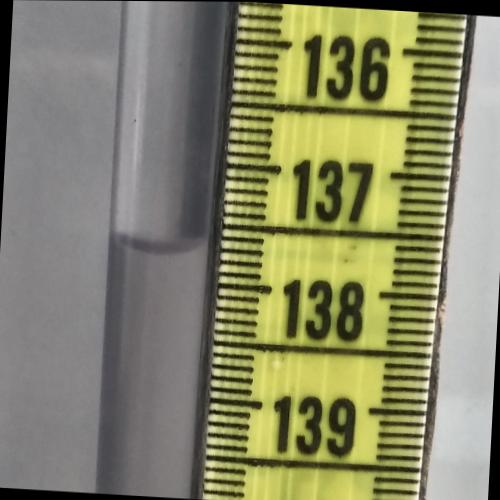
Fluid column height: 137.7 cm